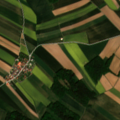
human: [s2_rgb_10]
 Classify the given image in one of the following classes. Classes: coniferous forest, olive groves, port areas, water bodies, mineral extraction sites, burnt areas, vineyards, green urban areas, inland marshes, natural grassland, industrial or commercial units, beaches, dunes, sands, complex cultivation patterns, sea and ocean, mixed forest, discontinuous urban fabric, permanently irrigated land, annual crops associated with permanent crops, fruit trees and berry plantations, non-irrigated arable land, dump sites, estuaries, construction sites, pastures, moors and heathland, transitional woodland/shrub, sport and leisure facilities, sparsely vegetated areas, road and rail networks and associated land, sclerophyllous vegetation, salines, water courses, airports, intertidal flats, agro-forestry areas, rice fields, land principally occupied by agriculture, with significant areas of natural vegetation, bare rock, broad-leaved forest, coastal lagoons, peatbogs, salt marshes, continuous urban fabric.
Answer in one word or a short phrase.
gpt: non-irrigated arable land, complex cultivation patterns, coniferous forest